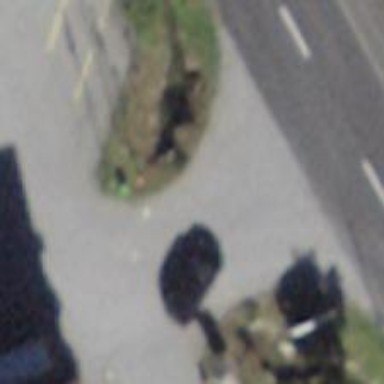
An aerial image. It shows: Bus stop with platform for public transport.